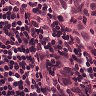
Metastatic tissue present: no